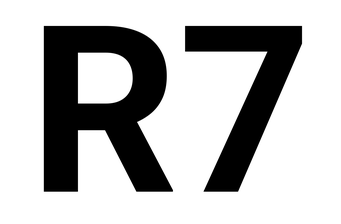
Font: Roboto_Bold